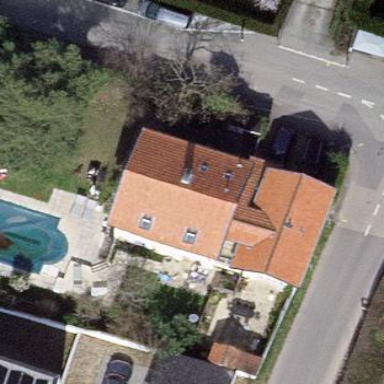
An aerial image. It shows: Semi-detached house.